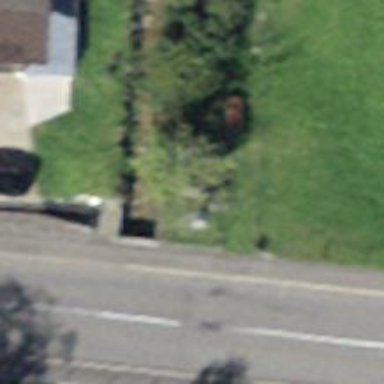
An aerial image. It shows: Bench for seating.